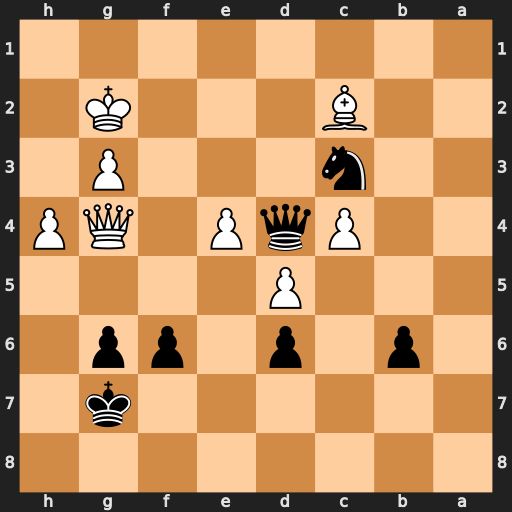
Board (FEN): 8/6k1/1p1p1pp1/3P4/2PqP1QP/2n3P1/2B3K1/8
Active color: b
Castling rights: -
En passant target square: -
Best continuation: Qd2+ Kh3 Ne2